Breast ultrasound image
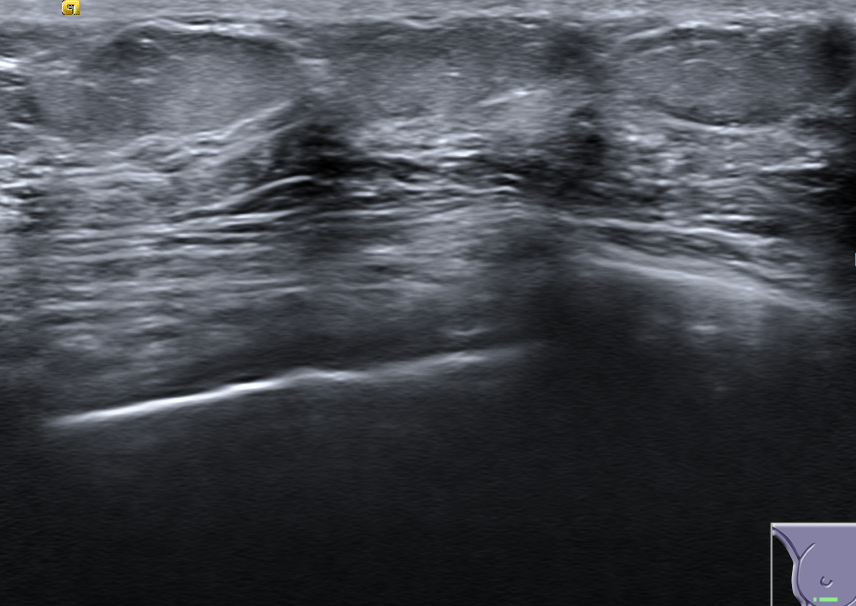
Diagnosis: normal